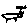
Label: cat